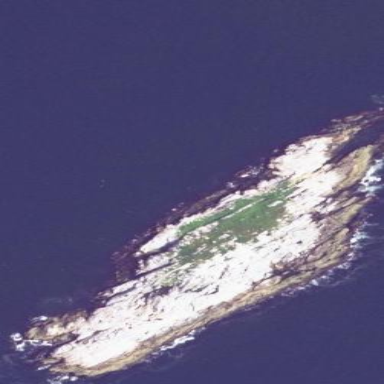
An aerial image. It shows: Islet along the coastline.